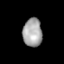
Tissue: lung
Cell type: Epithelial cells
Senescence score: 0.1892
Nuclear area (px): 533
Mean DAPI intensity: 166.169